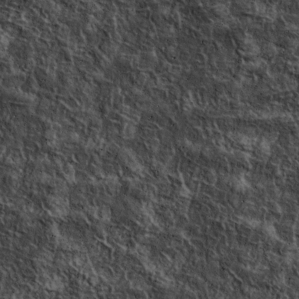
Label: non_frost